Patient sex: M
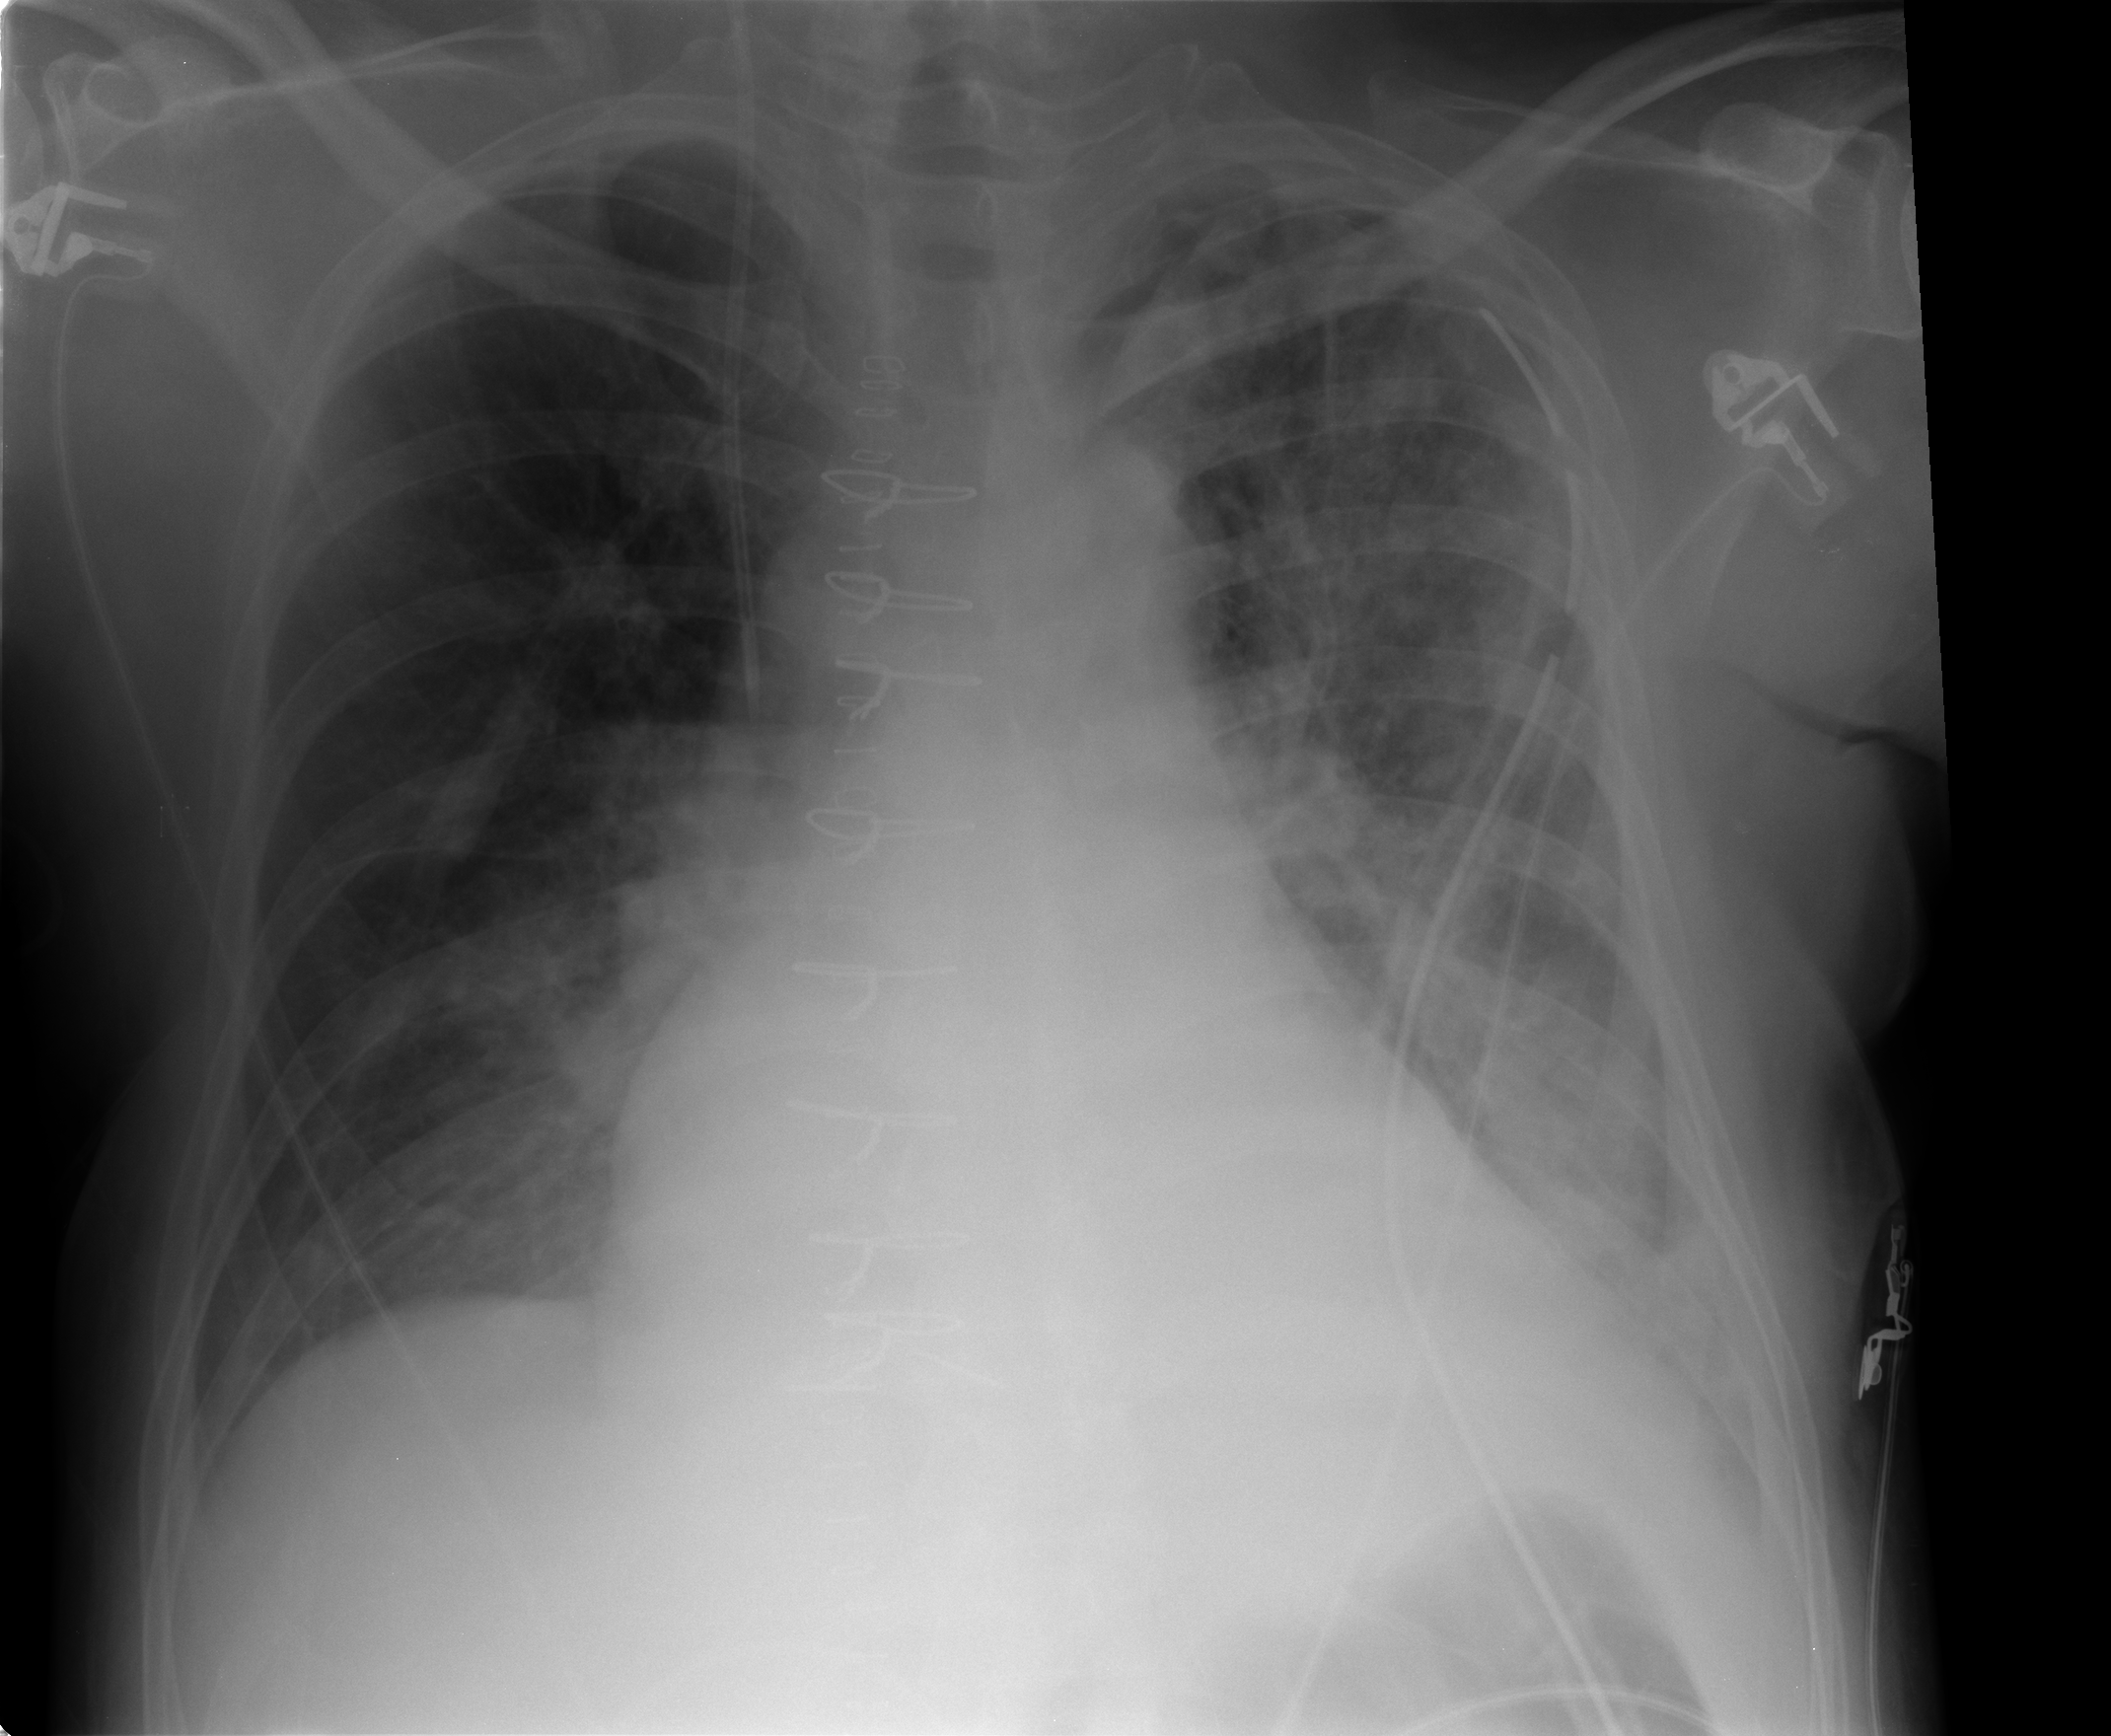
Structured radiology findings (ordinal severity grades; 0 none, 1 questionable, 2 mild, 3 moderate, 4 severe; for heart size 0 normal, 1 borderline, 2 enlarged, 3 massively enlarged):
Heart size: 2
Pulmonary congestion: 2
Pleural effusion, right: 0
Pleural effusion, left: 2
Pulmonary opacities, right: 2
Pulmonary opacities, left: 4
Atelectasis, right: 2
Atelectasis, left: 2